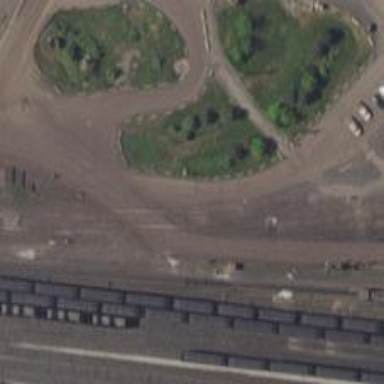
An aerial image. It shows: Railway spur service.